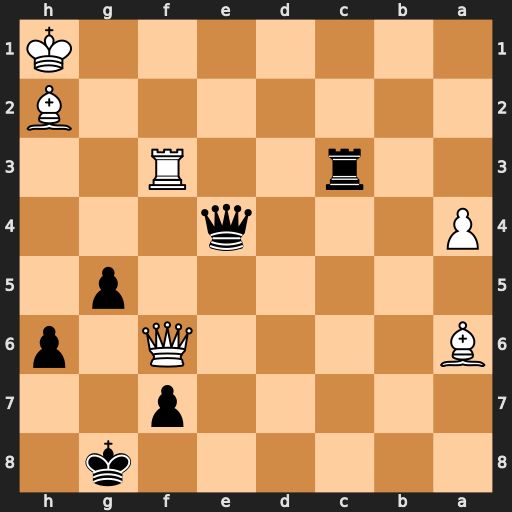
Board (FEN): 6k1/5p2/B4Q1p/6p1/P3q3/2r2R2/7B/7K
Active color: b
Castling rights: -
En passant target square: -
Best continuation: Rxf3 Qxf3 Qxf3+